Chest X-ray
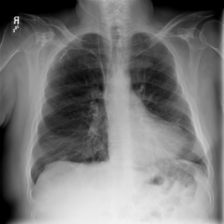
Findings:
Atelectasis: negative
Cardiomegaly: negative
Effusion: negative
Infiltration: negative
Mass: negative
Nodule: negative
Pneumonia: negative
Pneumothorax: negative
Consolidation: negative
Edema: negative
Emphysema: negative
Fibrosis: negative
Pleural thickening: negative
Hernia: negative